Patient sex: F
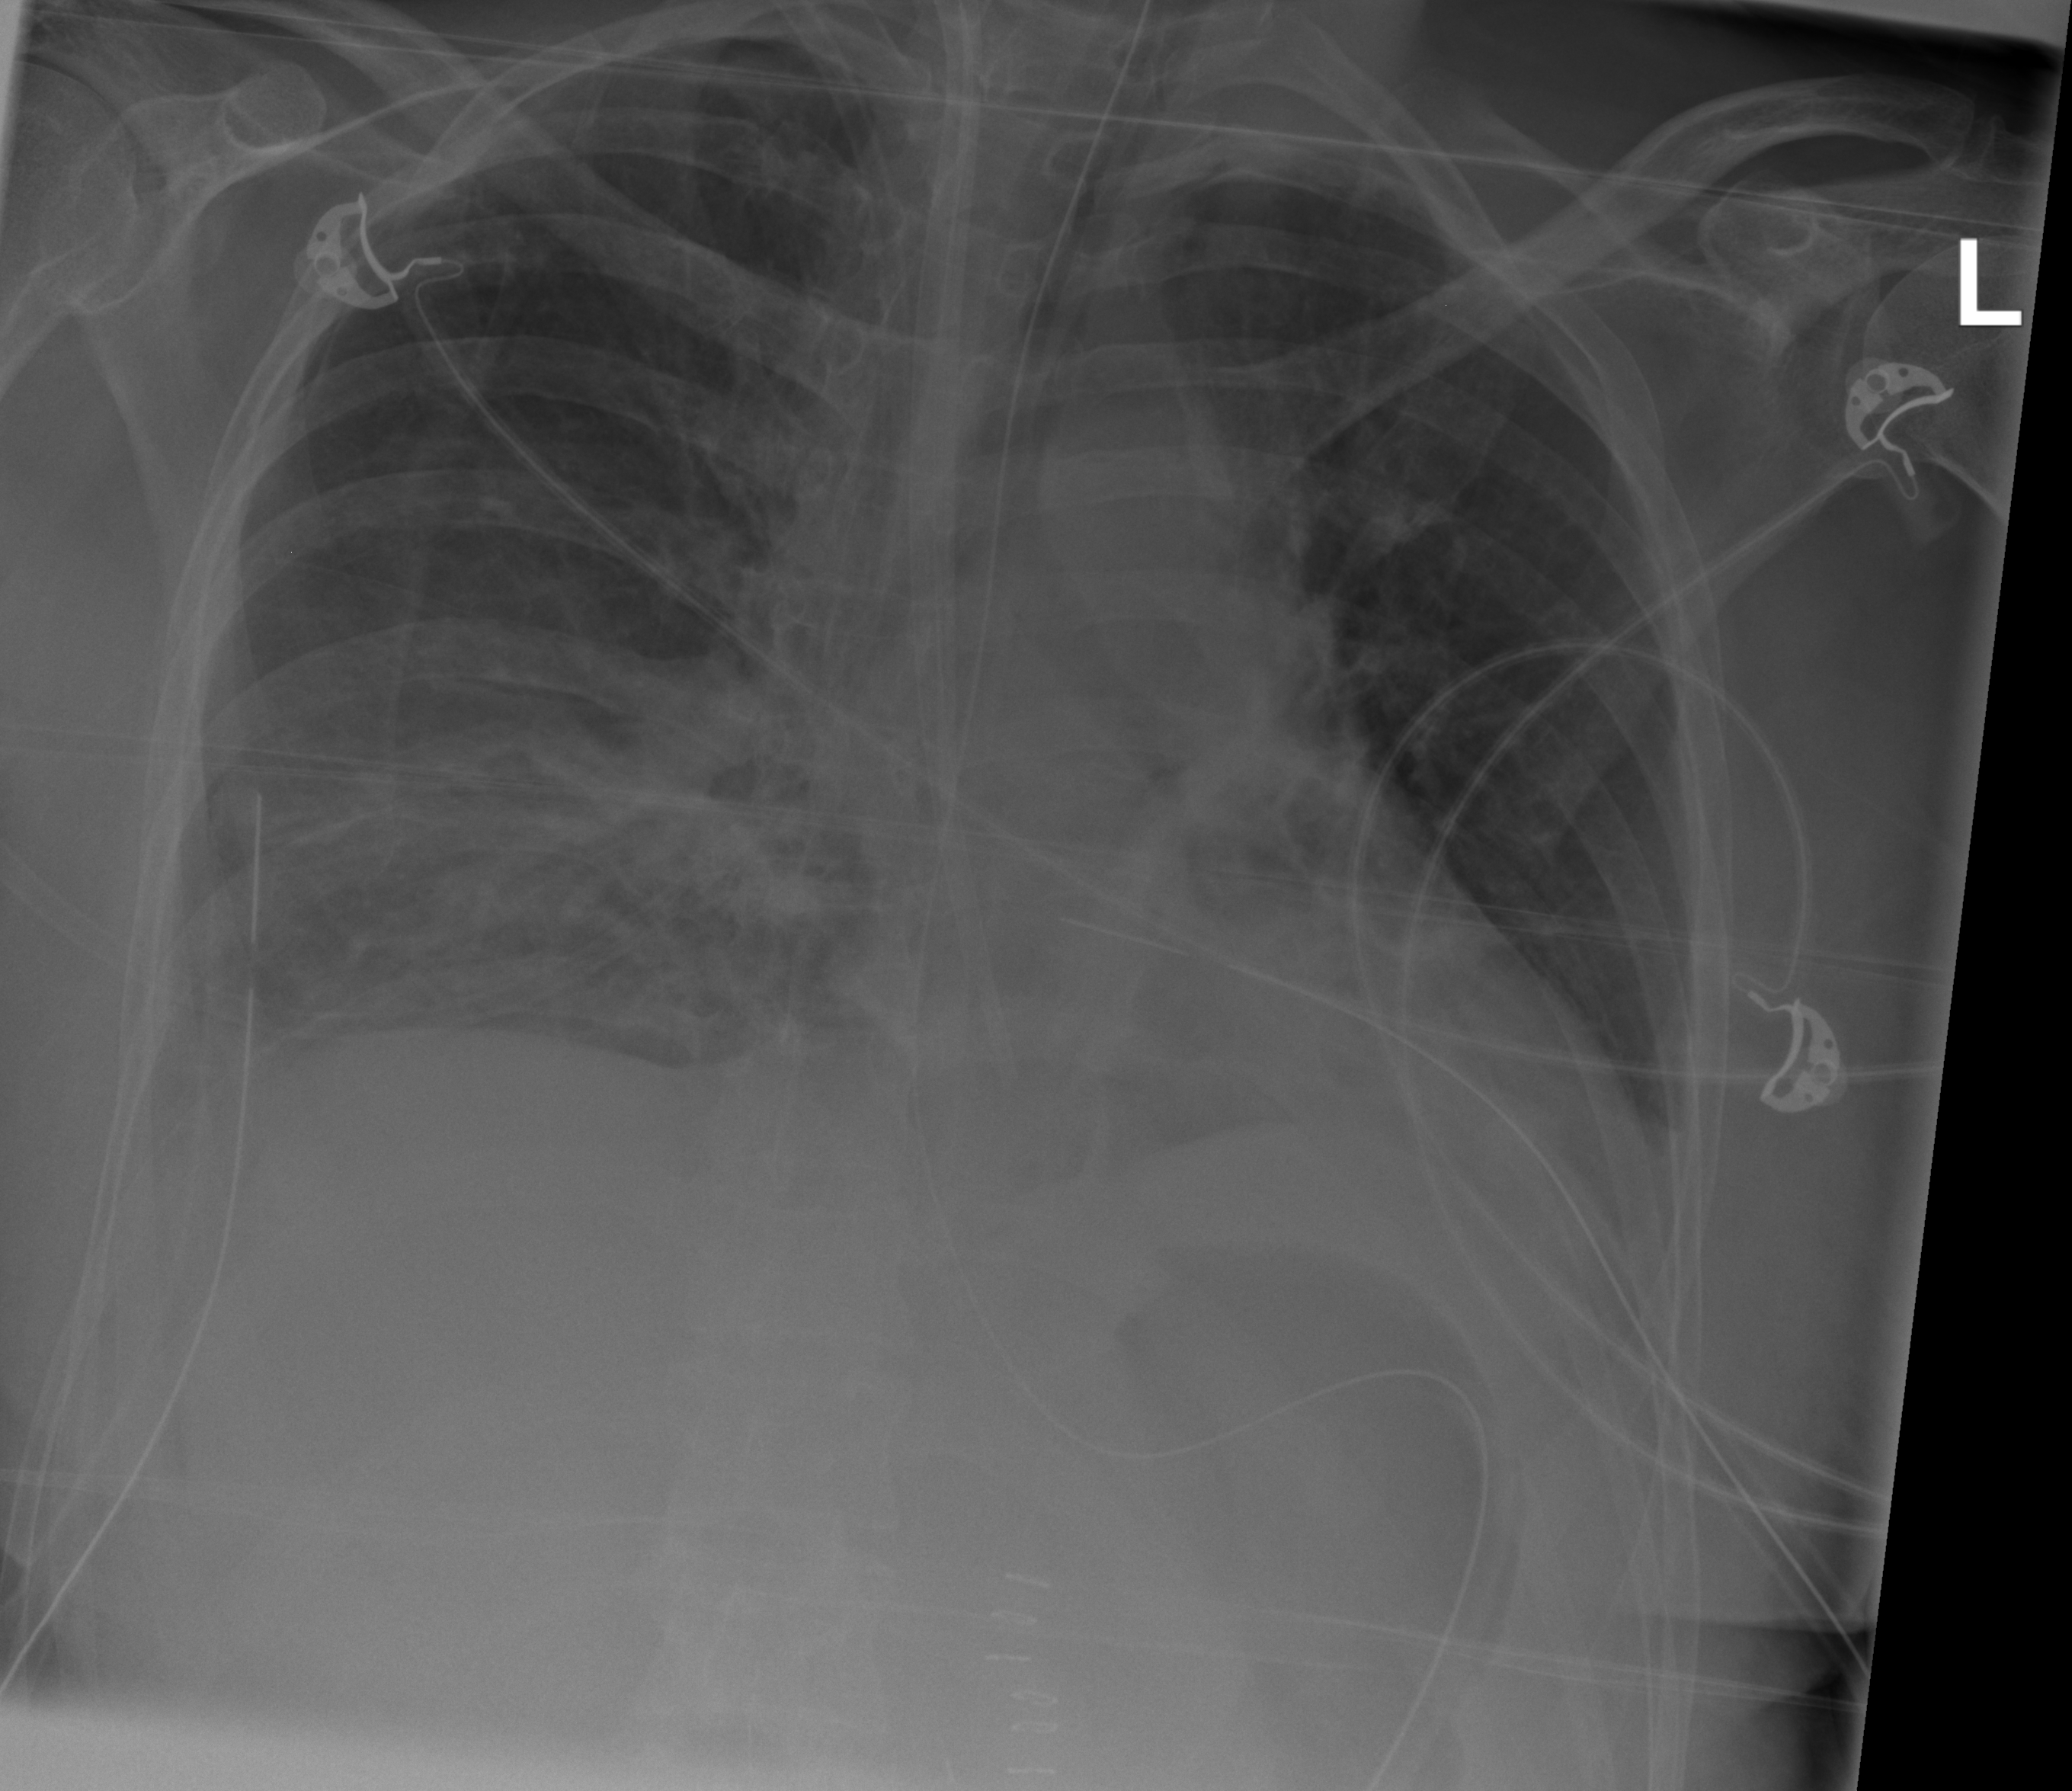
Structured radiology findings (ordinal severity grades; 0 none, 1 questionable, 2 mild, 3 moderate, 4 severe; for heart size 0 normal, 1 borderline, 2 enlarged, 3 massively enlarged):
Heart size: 1
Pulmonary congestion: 0
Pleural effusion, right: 2
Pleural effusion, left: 1
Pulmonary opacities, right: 3
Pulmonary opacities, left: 0
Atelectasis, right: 3
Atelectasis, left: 2